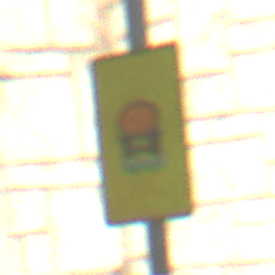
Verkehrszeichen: FahrzeugeMitWassergefaehrdenderLadungOhnePfeilsymbol
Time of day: MorningAfternoon
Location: Outdoor (Urban)
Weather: PartlyCloudy
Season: NotSpecified
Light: Natural